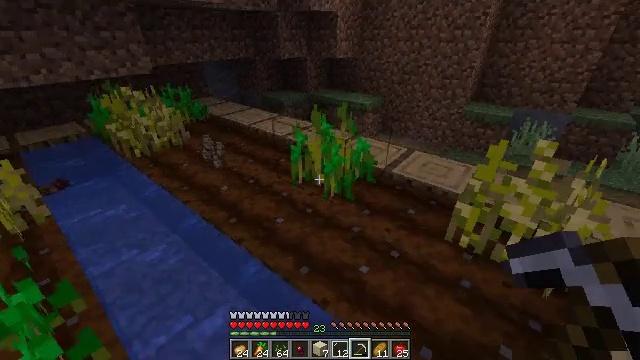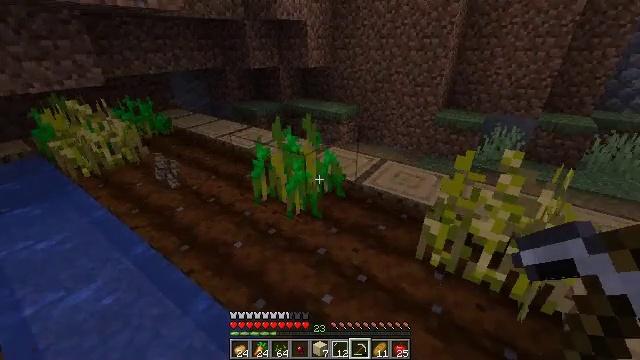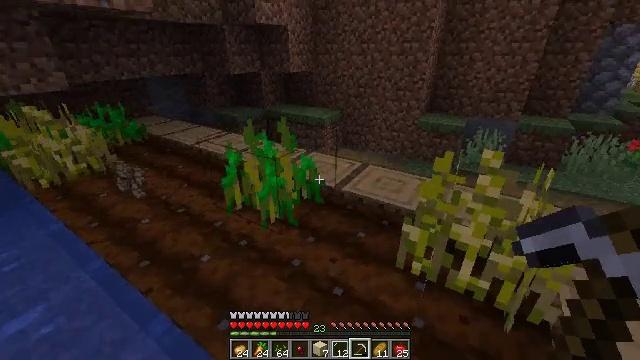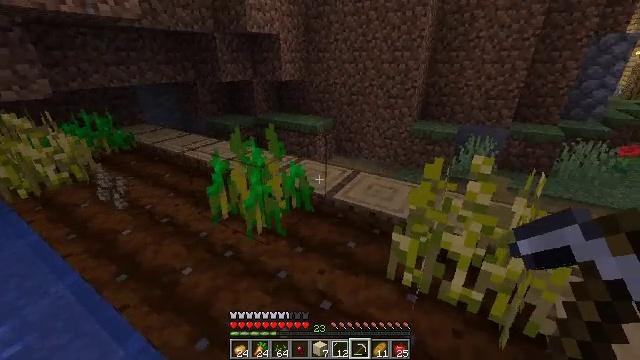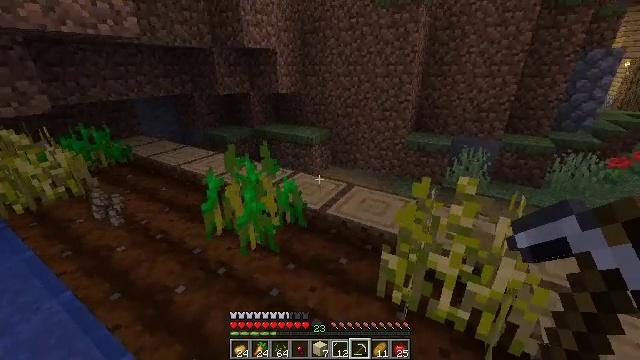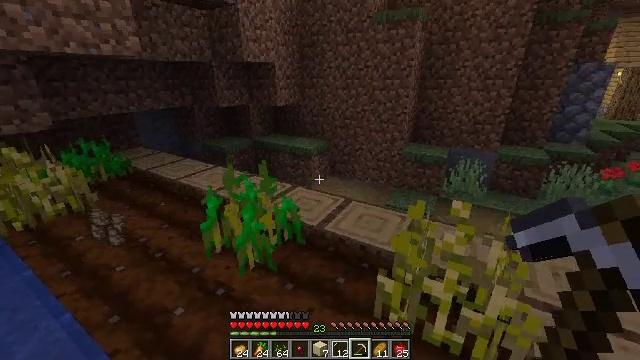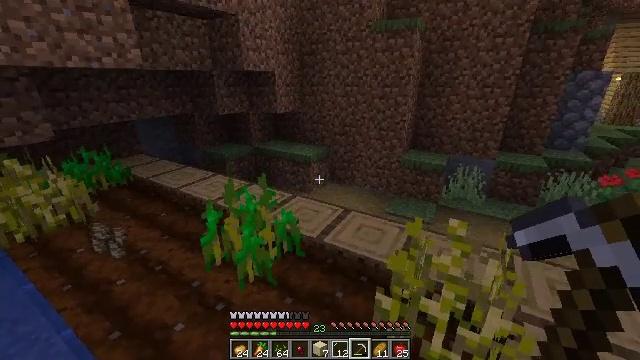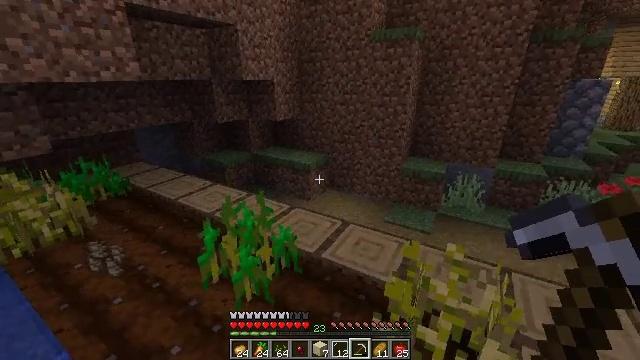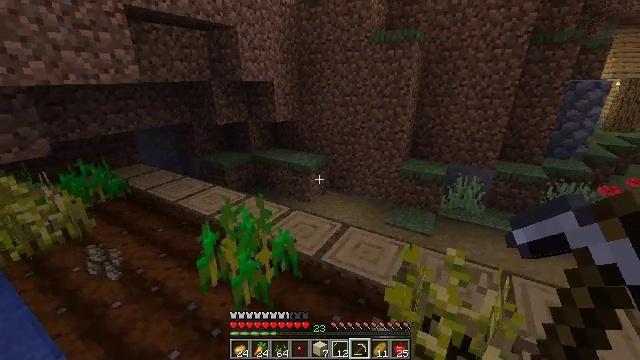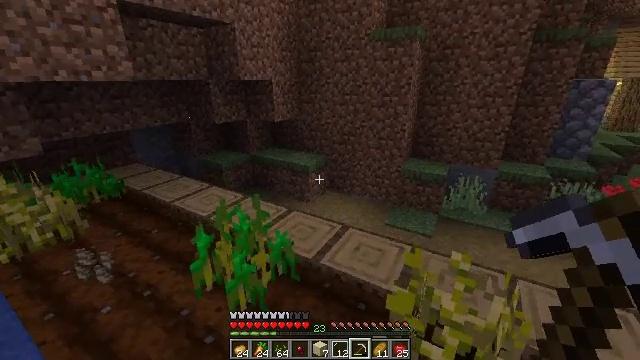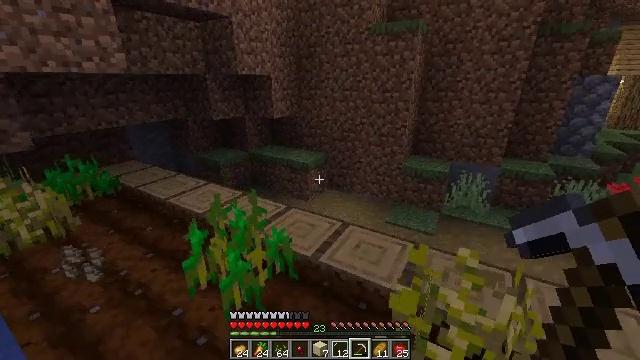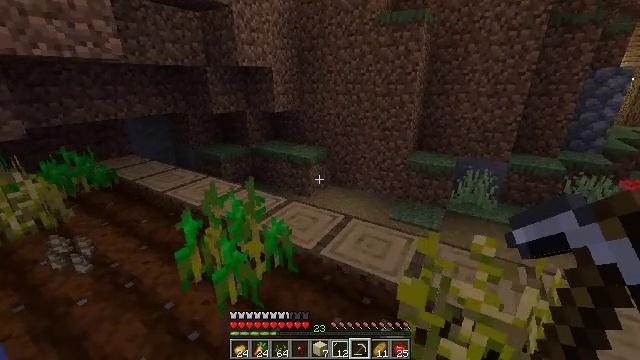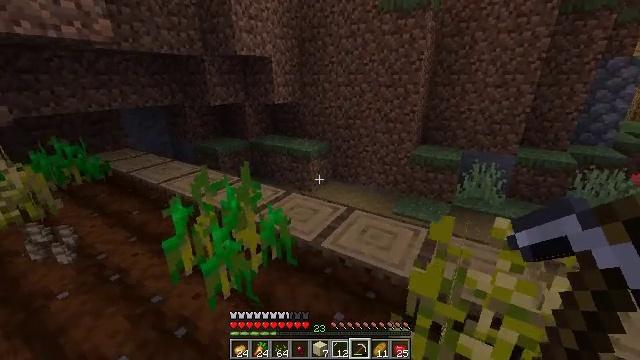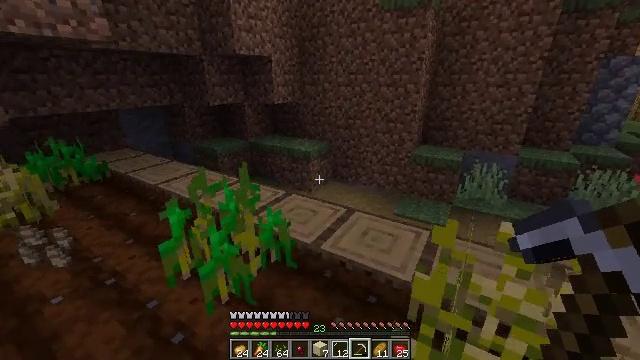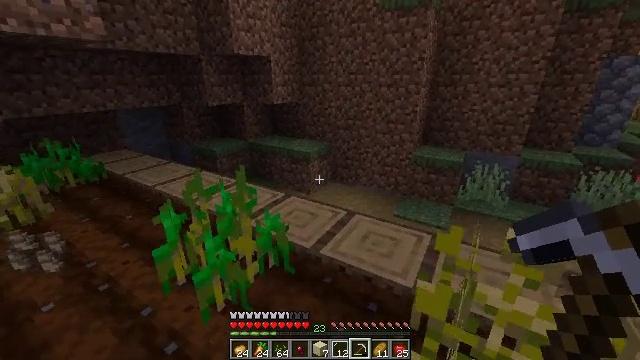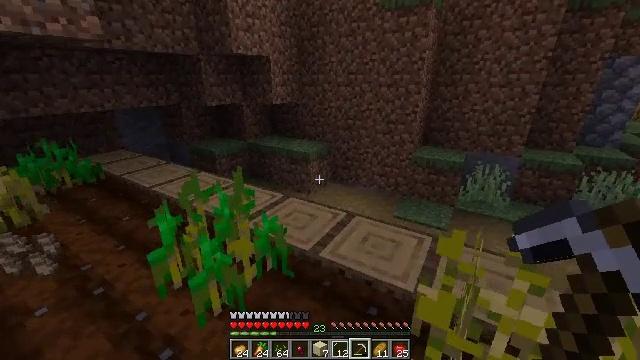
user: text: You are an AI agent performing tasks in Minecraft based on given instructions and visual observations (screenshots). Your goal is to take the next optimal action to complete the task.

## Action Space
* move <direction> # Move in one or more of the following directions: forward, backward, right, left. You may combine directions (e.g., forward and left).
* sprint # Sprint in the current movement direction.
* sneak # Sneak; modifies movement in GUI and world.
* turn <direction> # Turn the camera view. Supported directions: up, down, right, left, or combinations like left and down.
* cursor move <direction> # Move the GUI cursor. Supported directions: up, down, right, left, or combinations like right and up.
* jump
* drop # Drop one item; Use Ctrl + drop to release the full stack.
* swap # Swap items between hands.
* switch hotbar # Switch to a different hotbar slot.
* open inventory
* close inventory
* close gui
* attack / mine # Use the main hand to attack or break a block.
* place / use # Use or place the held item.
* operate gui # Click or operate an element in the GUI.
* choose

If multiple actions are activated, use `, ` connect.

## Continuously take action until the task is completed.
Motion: motion action
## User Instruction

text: Remove a poisonous potato from the inventory.
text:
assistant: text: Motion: move forward and move right, turn right and up
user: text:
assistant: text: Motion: move forward and move right, turn right and up
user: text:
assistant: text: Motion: move forward and move right, turn right and up
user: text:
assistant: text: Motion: move forward, turn up
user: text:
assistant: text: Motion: move forward, turn up
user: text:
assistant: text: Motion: move forward
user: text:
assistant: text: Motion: move forward
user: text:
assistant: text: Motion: move forward
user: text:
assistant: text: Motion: move forward
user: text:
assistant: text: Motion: move forward
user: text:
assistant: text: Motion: no_op
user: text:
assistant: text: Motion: no_op
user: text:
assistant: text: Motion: no_op
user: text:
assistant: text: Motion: no_op
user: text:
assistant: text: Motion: no_op
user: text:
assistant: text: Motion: move forward
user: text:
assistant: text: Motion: move forward
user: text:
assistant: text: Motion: move forward
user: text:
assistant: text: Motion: move forward
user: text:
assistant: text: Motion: move forward and move right
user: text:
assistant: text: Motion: move forward and move right
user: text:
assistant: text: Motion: move forward and move right
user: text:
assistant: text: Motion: move forward
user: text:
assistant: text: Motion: move forward
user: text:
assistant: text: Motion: no_op
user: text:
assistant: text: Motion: turn left
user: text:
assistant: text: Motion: no_op
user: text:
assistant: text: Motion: turn left
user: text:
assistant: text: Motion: turn left
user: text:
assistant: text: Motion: no_op